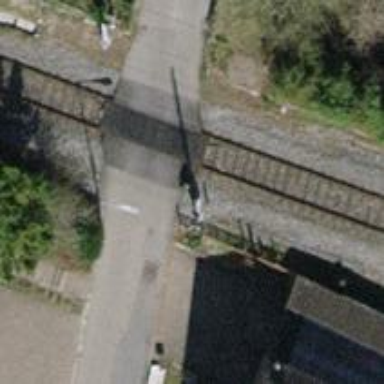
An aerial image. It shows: Level crossing along the railway.